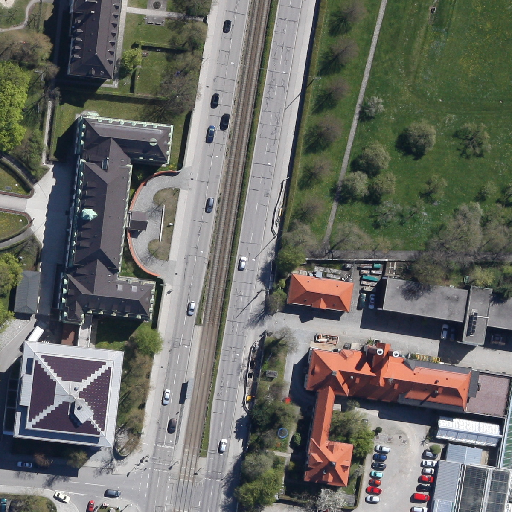
Referring expression: bikeway